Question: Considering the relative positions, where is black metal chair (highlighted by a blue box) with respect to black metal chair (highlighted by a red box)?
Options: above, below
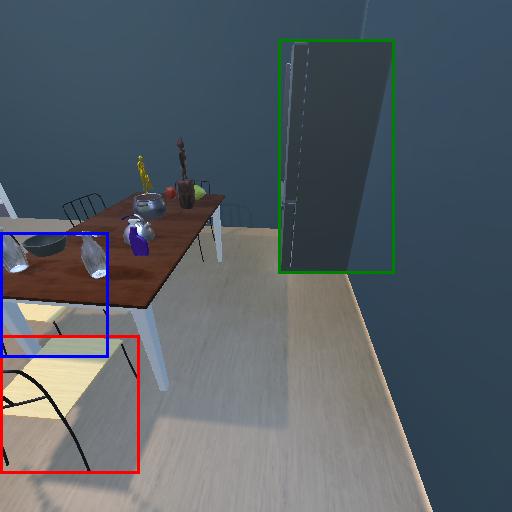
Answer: above